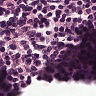
Metastatic tissue present: no